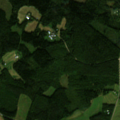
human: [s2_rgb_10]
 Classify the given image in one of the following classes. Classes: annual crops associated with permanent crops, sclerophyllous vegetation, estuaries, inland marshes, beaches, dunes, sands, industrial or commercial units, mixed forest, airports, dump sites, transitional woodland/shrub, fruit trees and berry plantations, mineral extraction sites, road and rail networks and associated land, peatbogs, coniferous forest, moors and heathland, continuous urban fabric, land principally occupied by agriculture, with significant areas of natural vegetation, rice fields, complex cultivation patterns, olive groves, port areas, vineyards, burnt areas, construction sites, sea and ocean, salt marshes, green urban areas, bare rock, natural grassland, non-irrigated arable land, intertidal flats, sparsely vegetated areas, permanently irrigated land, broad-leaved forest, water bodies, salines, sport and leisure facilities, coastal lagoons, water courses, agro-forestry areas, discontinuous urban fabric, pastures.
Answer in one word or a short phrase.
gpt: non-irrigated arable land, land principally occupied by agriculture, with significant areas of natural vegetation, coniferous forest, mixed forest